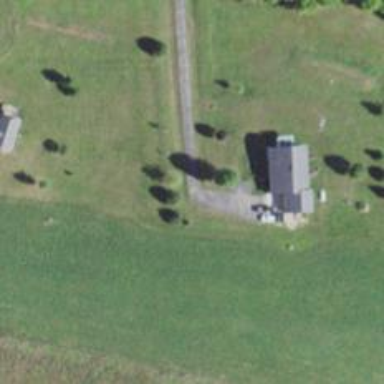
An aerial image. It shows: Driveway.